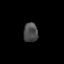
Tissue: prostate
Cell type: T cells
Senescence score: 0.3445
Nuclear area (px): 268
Mean DAPI intensity: 75.366